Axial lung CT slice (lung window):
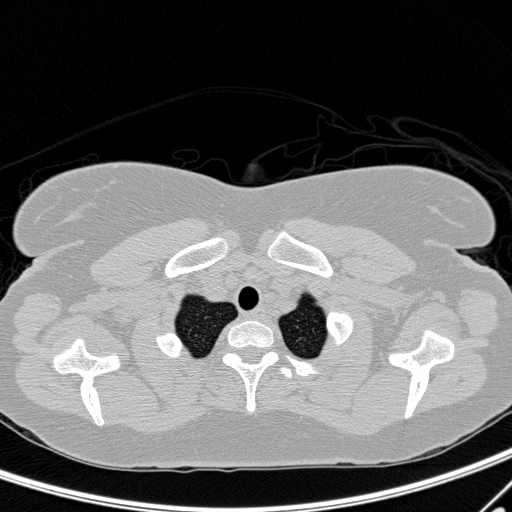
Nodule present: no